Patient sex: M
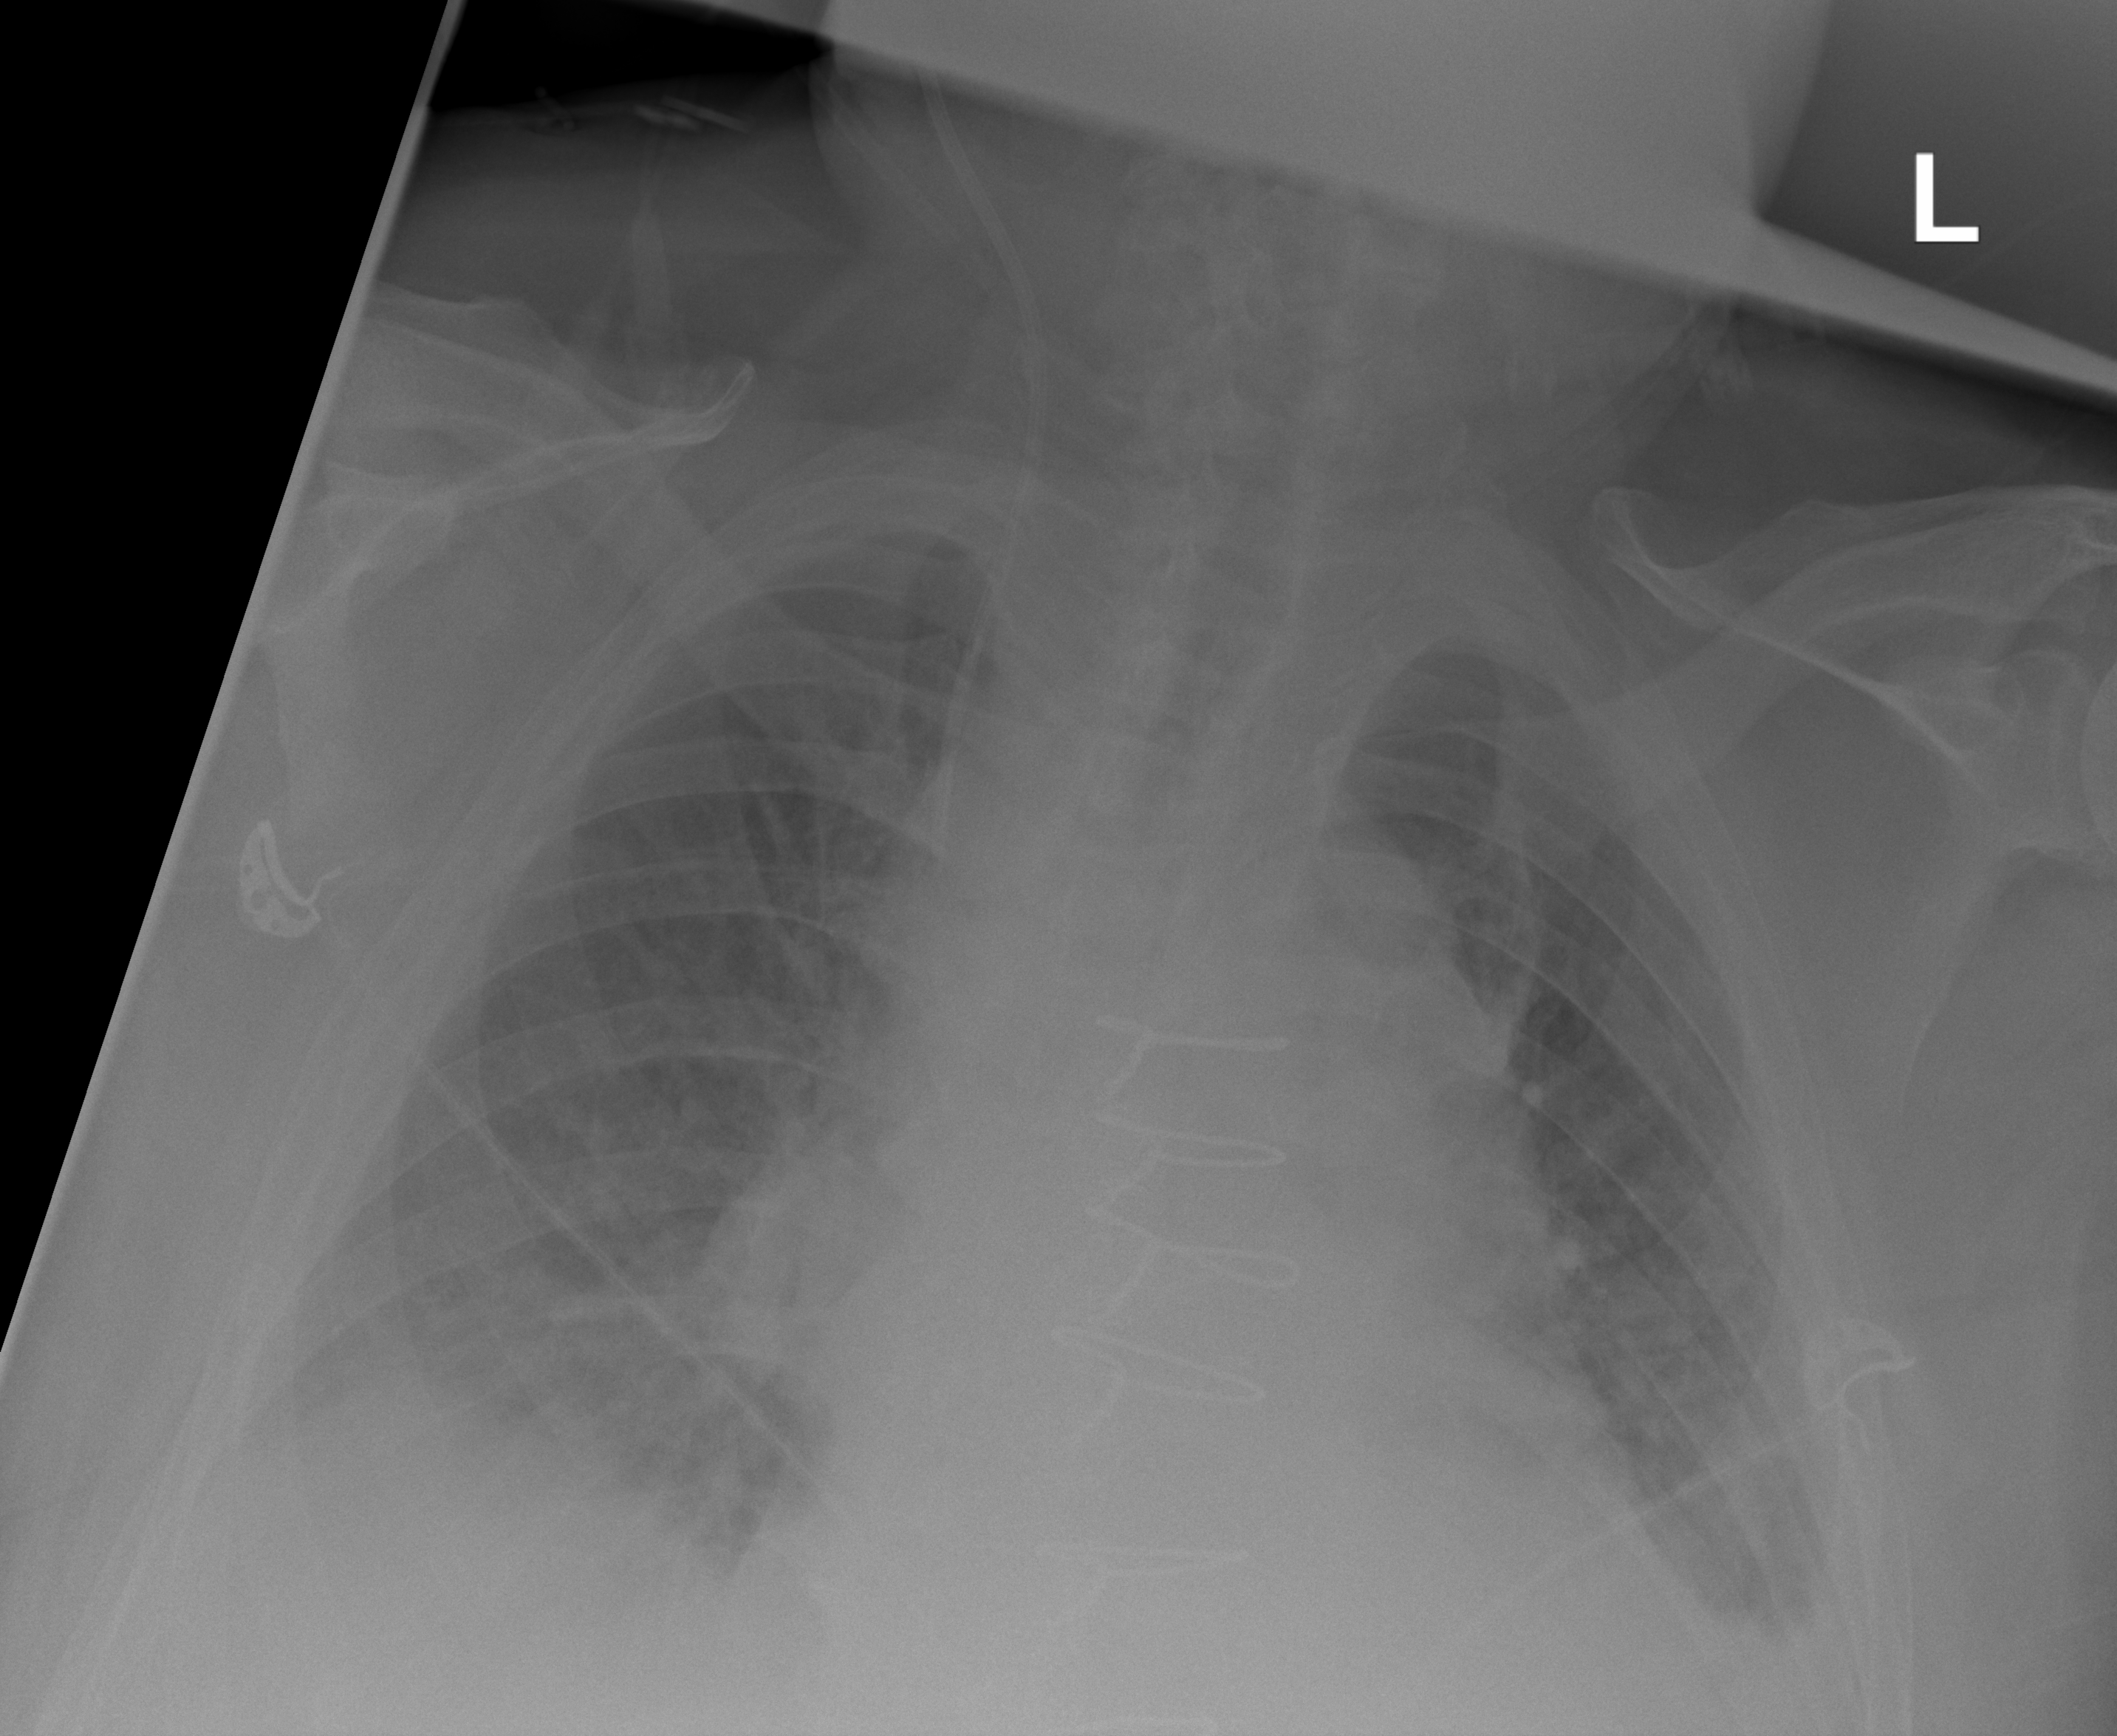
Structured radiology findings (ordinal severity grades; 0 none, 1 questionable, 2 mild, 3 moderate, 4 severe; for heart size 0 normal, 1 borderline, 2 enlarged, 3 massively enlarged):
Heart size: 2
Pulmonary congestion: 2
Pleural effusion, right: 3
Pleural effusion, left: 2
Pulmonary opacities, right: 2
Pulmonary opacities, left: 2
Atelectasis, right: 2
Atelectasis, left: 2